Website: lowes
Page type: order-returns
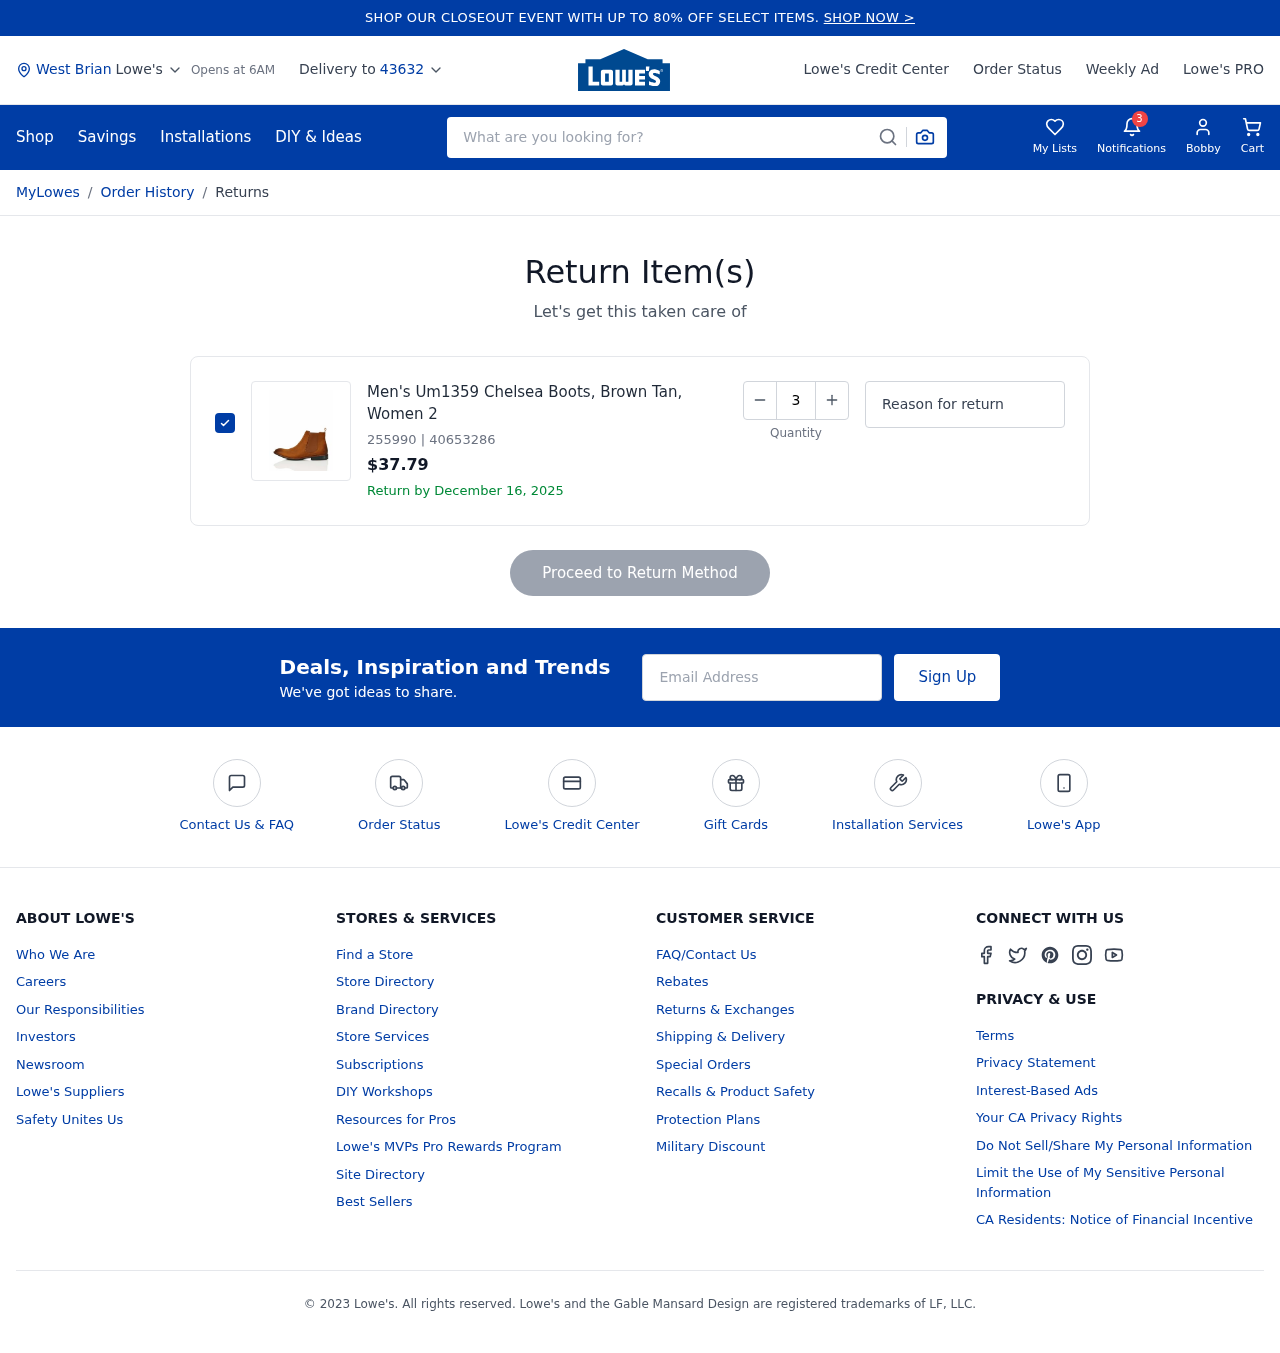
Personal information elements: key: PII_CITY
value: West Brian
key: PII_FIRSTNAME
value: Bobby
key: PII_POSTCODE
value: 43632
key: PII_EMAIL
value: bobby_smith@hotmail.com
Product elements: key: PRODUCT1_NAME
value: Men's Um1359 Chelsea Boots, Brown Tan, Women 2
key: PRODUCT1_PRICE
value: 37.79
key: PRODUCT1_ITEM_NUMBER
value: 255990
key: PRODUCT1_MODEL_NUMBER
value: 40653286
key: PRODUCT1_QUANTITY
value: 3
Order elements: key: ORDER_RETURN_BY_DATE
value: December 16, 2025